Interaction volume radius: 5 \u00c5
Interaction volume height: 20 \u00c5
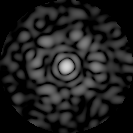
Disorder parameter: 0.8173